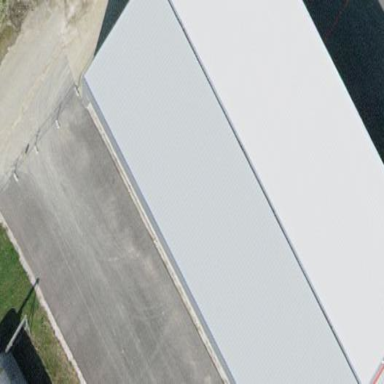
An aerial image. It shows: Hangar building located at airport.